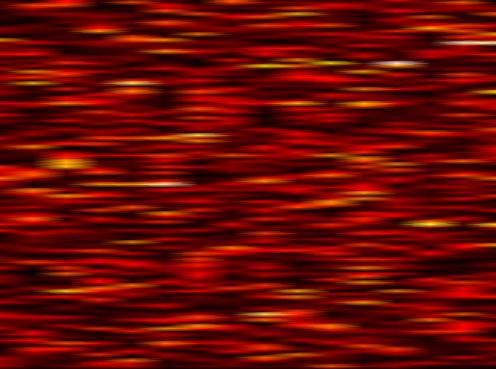
Label: FBMC